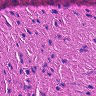
Metastatic tissue present: no